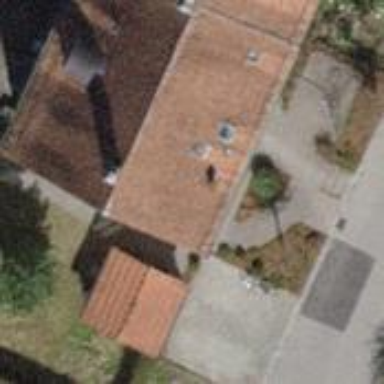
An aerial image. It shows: Gabled roof on building that houses apartments.